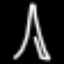
Label: The Eiffel Tower